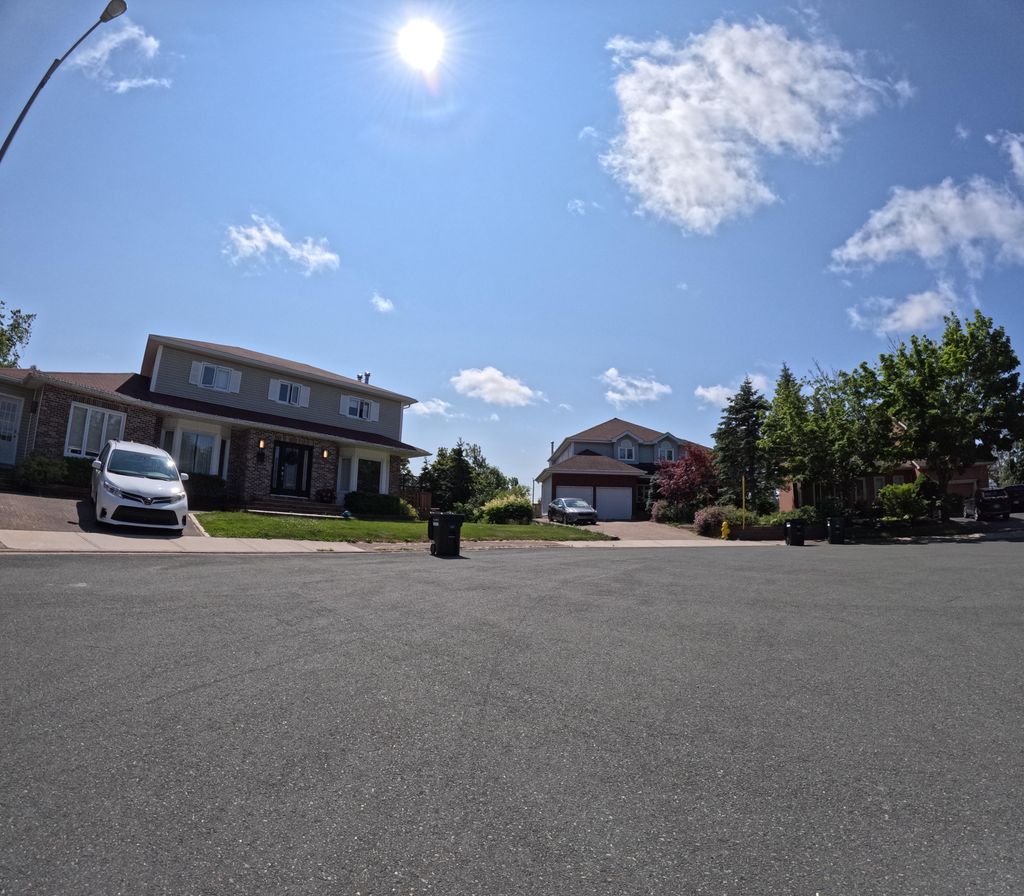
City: st_johns